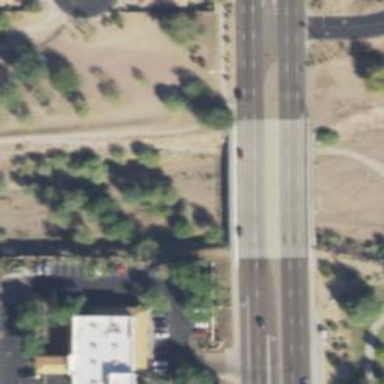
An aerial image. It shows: Secondary road with bridge.